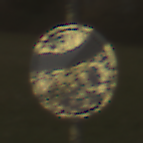
Verkehrszeichen: EndeSaemtlicherBegrenzungen
Umgebung: Outdoor, Nature
Tageszeit: Midday
Wetter: Overcast
Licht: Natural
Jahreszeit: NotSpecified
Kontrast: LowContrast